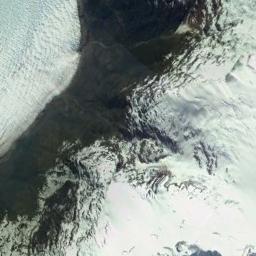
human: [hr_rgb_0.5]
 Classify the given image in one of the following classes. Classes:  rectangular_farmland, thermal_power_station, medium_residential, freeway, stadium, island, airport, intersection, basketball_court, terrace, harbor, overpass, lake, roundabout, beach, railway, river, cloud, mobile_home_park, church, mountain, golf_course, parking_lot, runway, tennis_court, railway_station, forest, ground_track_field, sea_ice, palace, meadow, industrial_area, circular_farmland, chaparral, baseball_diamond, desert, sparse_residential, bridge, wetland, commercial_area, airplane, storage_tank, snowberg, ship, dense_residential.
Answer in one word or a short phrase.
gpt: snowberg